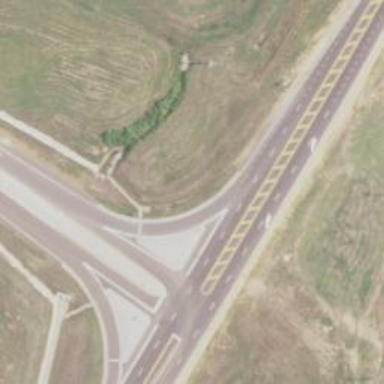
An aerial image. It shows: Trunk link highway with asphalt surface.